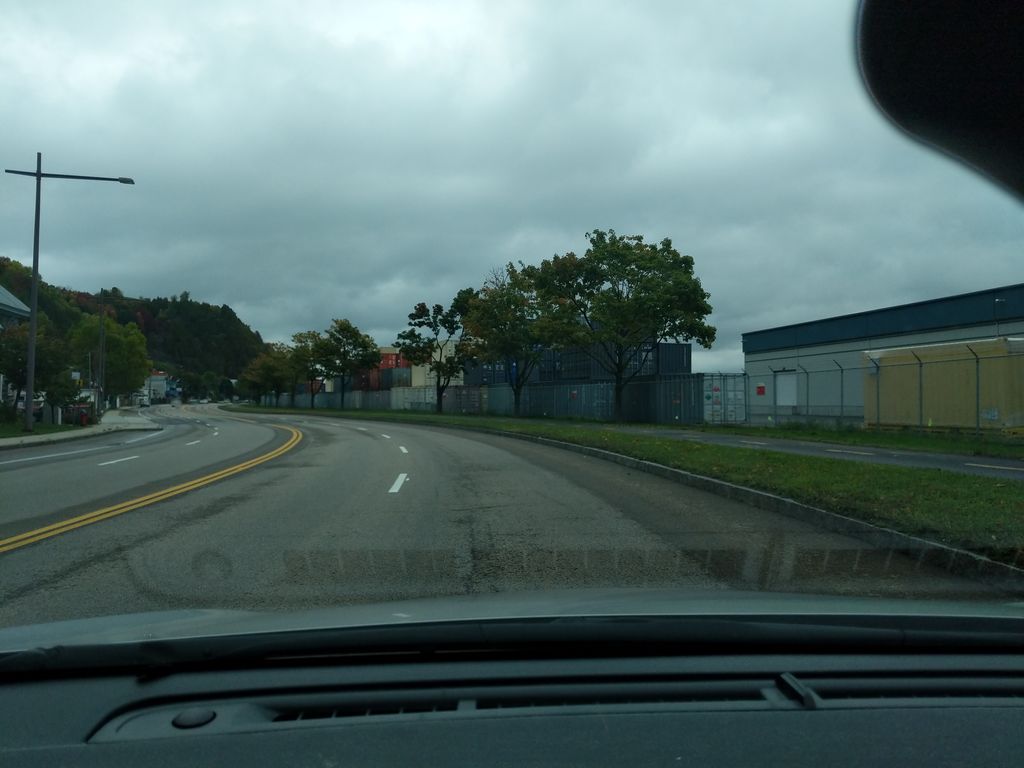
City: quebec_city